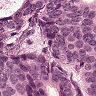
Metastatic tissue present: yes